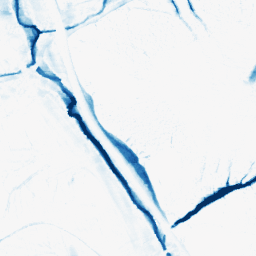
Category: morphological
Decomposition family: morphological_ellipse
Decomposition parameters: operation: closing
width: 10
height: 20
Upsampling method: edge_directed
Upsampling parameters: scale: 4
Upsampling scale: 4